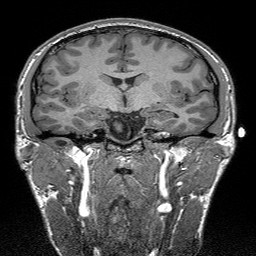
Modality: T1w
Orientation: sagittal
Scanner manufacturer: siemens
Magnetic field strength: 3 T
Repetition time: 2.3 s
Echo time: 0.00298 s